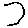
Label: hexagon